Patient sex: M
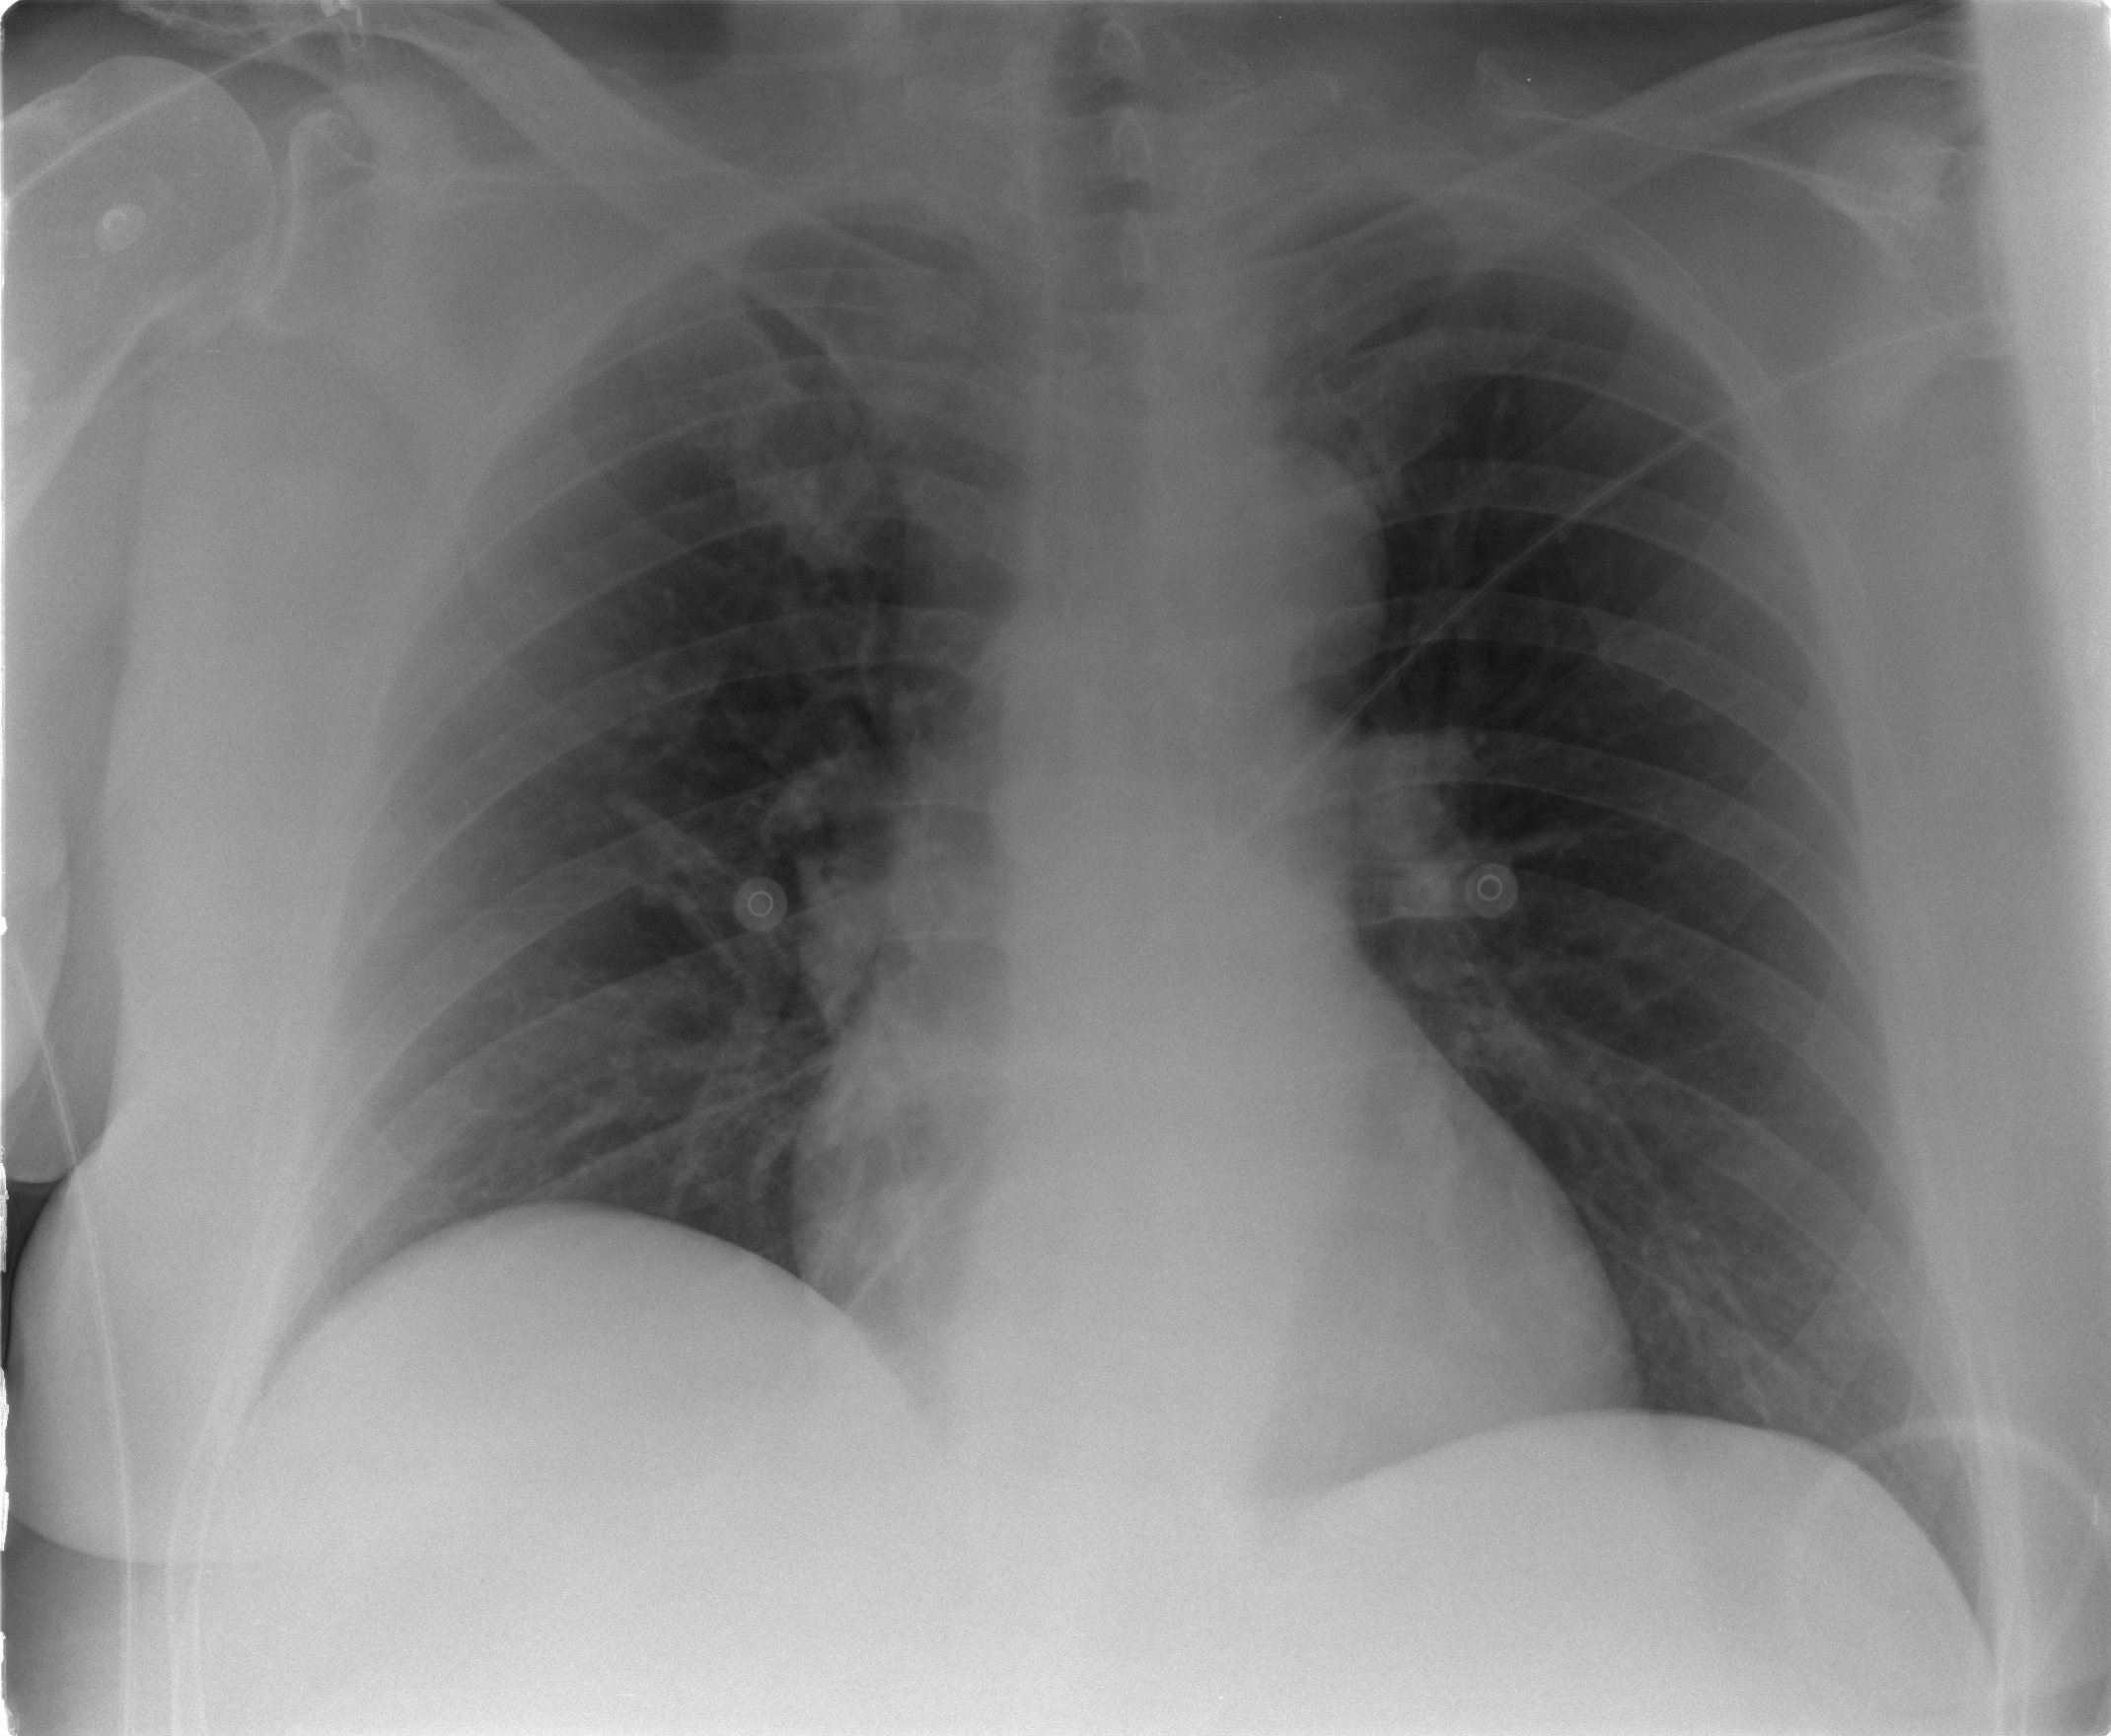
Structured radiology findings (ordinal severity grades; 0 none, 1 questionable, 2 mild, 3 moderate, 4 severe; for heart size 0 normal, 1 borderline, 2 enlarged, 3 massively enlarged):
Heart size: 0
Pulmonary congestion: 2
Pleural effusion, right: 0
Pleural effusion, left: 0
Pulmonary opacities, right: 0
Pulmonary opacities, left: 0
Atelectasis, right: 0
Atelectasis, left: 0